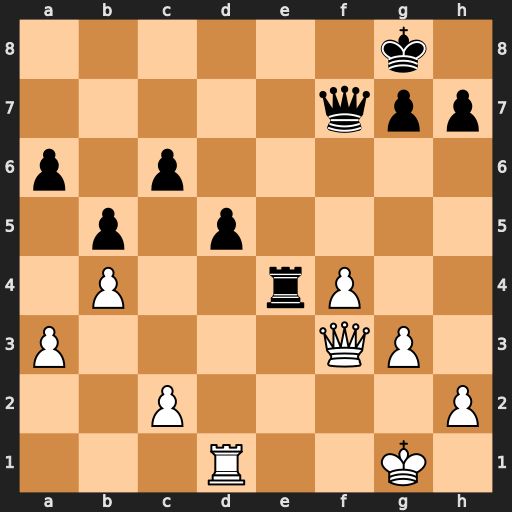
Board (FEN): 6k1/5qpp/p1p5/1p1p4/1P2rP2/P4QP1/2P4P/3R2K1
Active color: w
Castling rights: -
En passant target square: -
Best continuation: Qxe4 dxe4 Rd8+ Qf8 Rxf8+